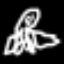
Label: octagon